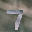
Label: 7